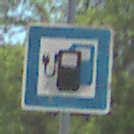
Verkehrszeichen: LadestationFuerElektrofahrzeuge
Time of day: Midday
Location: Outdoor (Nature)
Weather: Clear
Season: NotSpecified
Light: Natural